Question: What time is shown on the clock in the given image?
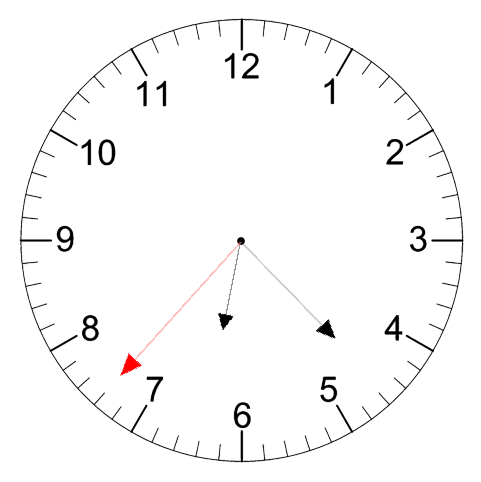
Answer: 06:22:37